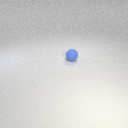
small blue rubber sphere